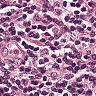
Metastatic tissue present: no